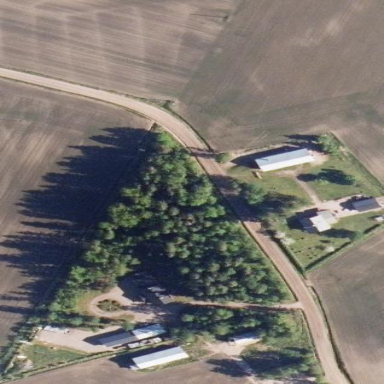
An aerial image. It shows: Farmyard area.